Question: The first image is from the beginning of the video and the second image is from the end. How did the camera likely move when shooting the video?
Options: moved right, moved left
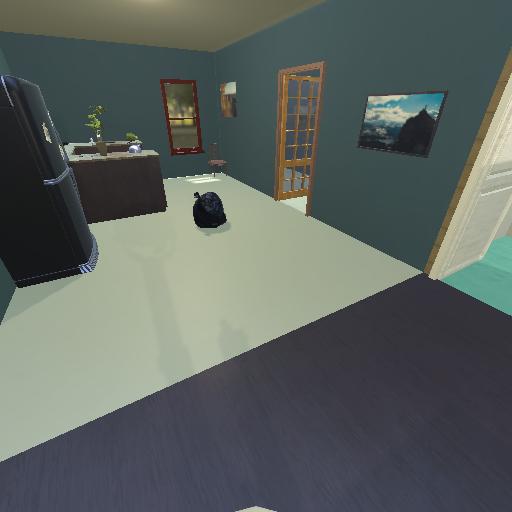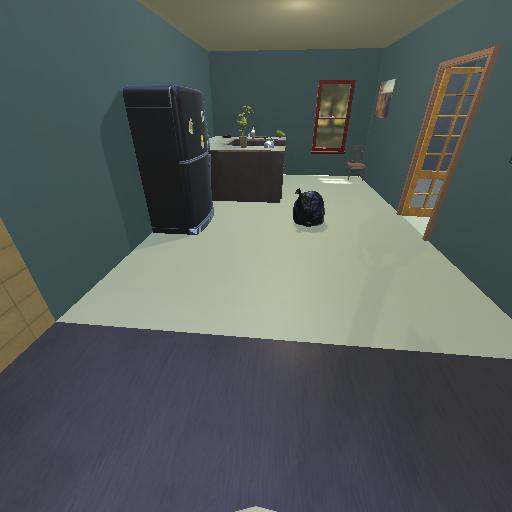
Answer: moved right